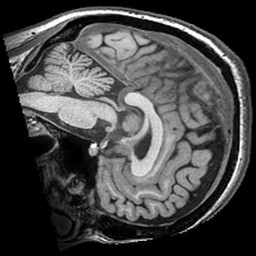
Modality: T1w
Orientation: sagittal
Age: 50
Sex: female
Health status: ill
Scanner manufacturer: ge
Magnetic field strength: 3 T
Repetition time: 0.008164 s
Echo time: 0.003184 s